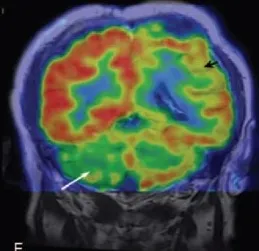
A 49-year-old man confirmed recurrence after a resection of frontal lobe glioma. (F) Coronal PET/MRI images show a marked reduction in cortical and subcortical glucose metabolism in the right cerebellar hemisphere (arrowhead) associated with a hypometabolism of the contralateral hemisphere (arrow). CT = computed tomography, FDG = fluorodeoxyglucose, MRI = magnetic resonance imaging, PET = positron emission tomography.
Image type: radiology (pet)